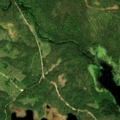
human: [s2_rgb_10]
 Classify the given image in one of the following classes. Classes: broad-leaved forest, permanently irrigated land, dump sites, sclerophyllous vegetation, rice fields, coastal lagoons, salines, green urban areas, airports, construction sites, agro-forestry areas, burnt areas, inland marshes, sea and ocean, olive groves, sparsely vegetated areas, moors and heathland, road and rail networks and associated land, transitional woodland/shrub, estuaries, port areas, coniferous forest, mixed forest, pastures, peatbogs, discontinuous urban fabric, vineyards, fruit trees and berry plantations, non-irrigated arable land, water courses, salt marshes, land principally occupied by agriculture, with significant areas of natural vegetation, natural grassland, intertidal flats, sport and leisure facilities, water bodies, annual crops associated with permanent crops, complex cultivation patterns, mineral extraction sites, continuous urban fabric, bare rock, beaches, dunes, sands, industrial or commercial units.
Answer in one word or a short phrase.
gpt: coniferous forest, transitional woodland/shrub, water bodies